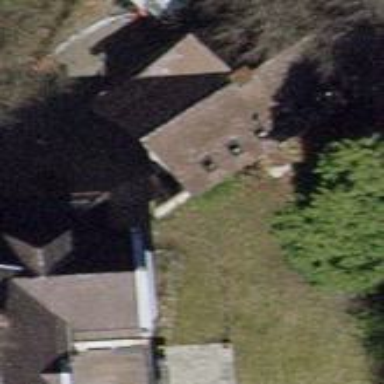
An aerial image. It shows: Building with tile roof.